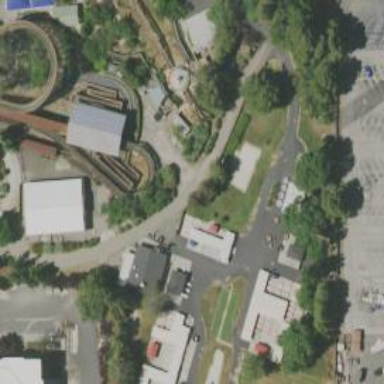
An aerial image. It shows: Thrilling roller coaster attraction.